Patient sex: M
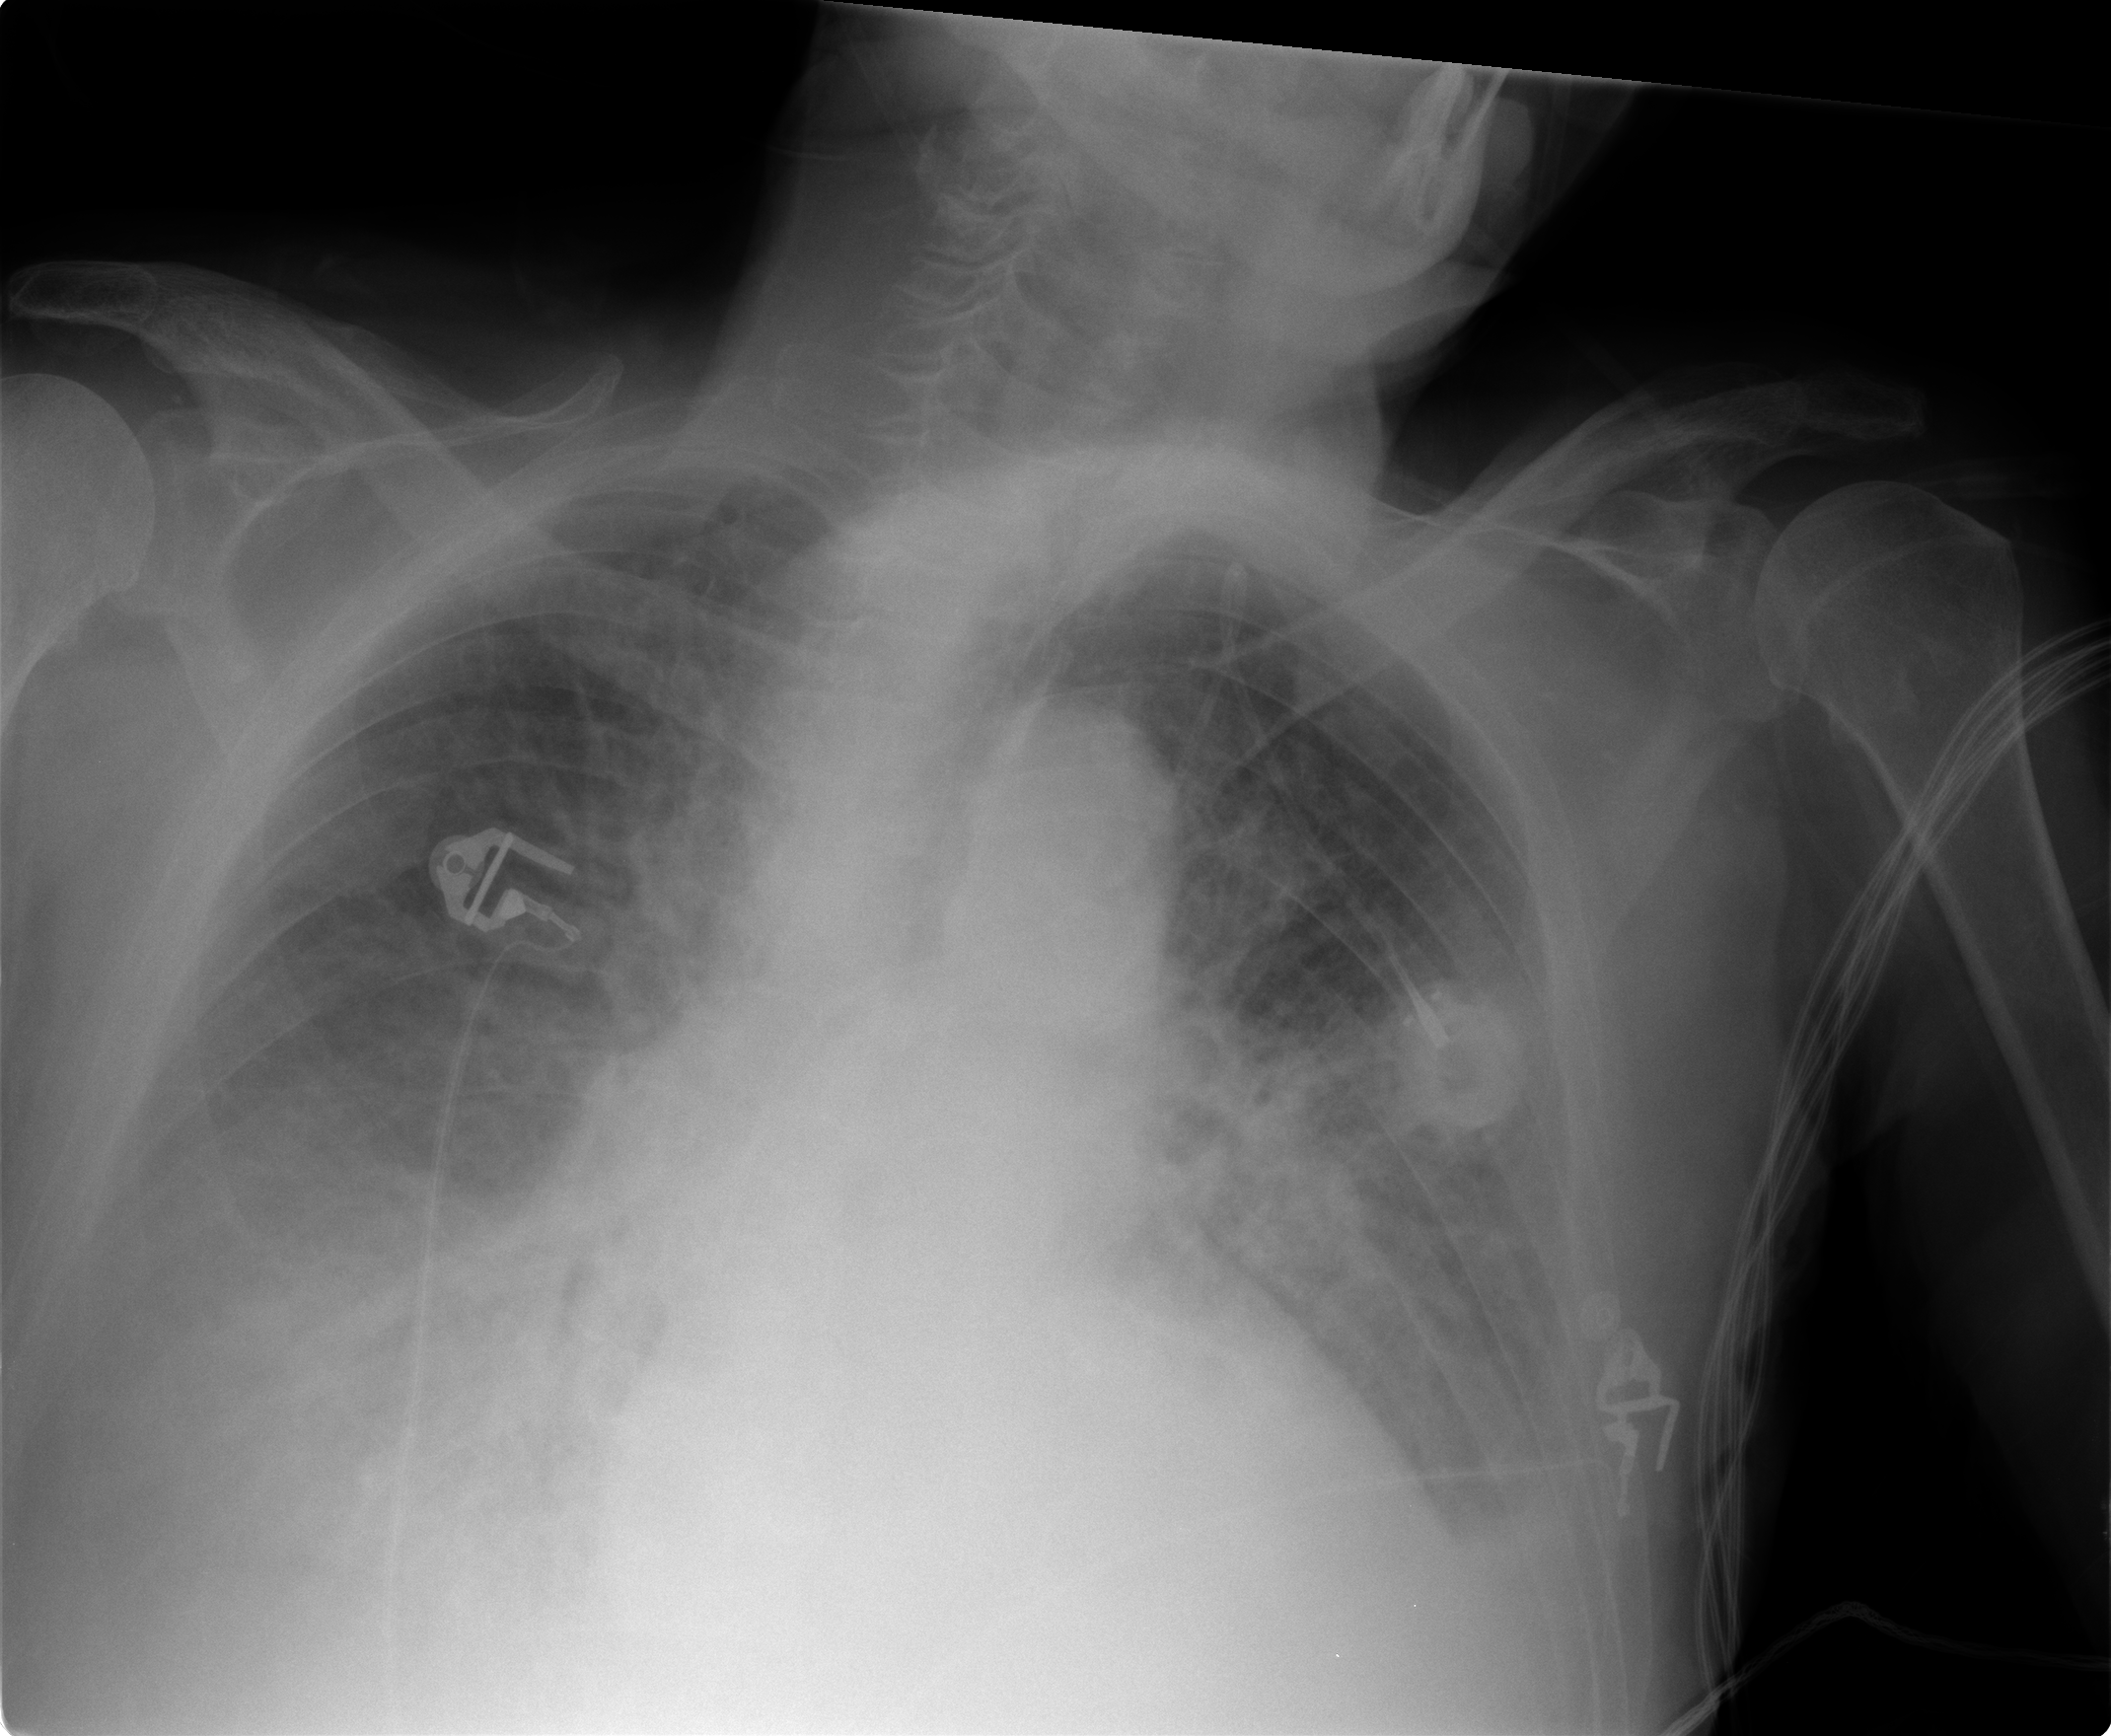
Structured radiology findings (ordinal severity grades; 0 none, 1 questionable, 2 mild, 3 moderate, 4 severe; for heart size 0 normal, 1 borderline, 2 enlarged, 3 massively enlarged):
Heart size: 1
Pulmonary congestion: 3
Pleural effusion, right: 3
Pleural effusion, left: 2
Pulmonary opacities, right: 3
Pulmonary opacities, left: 2
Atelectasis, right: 2
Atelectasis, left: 2